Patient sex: M
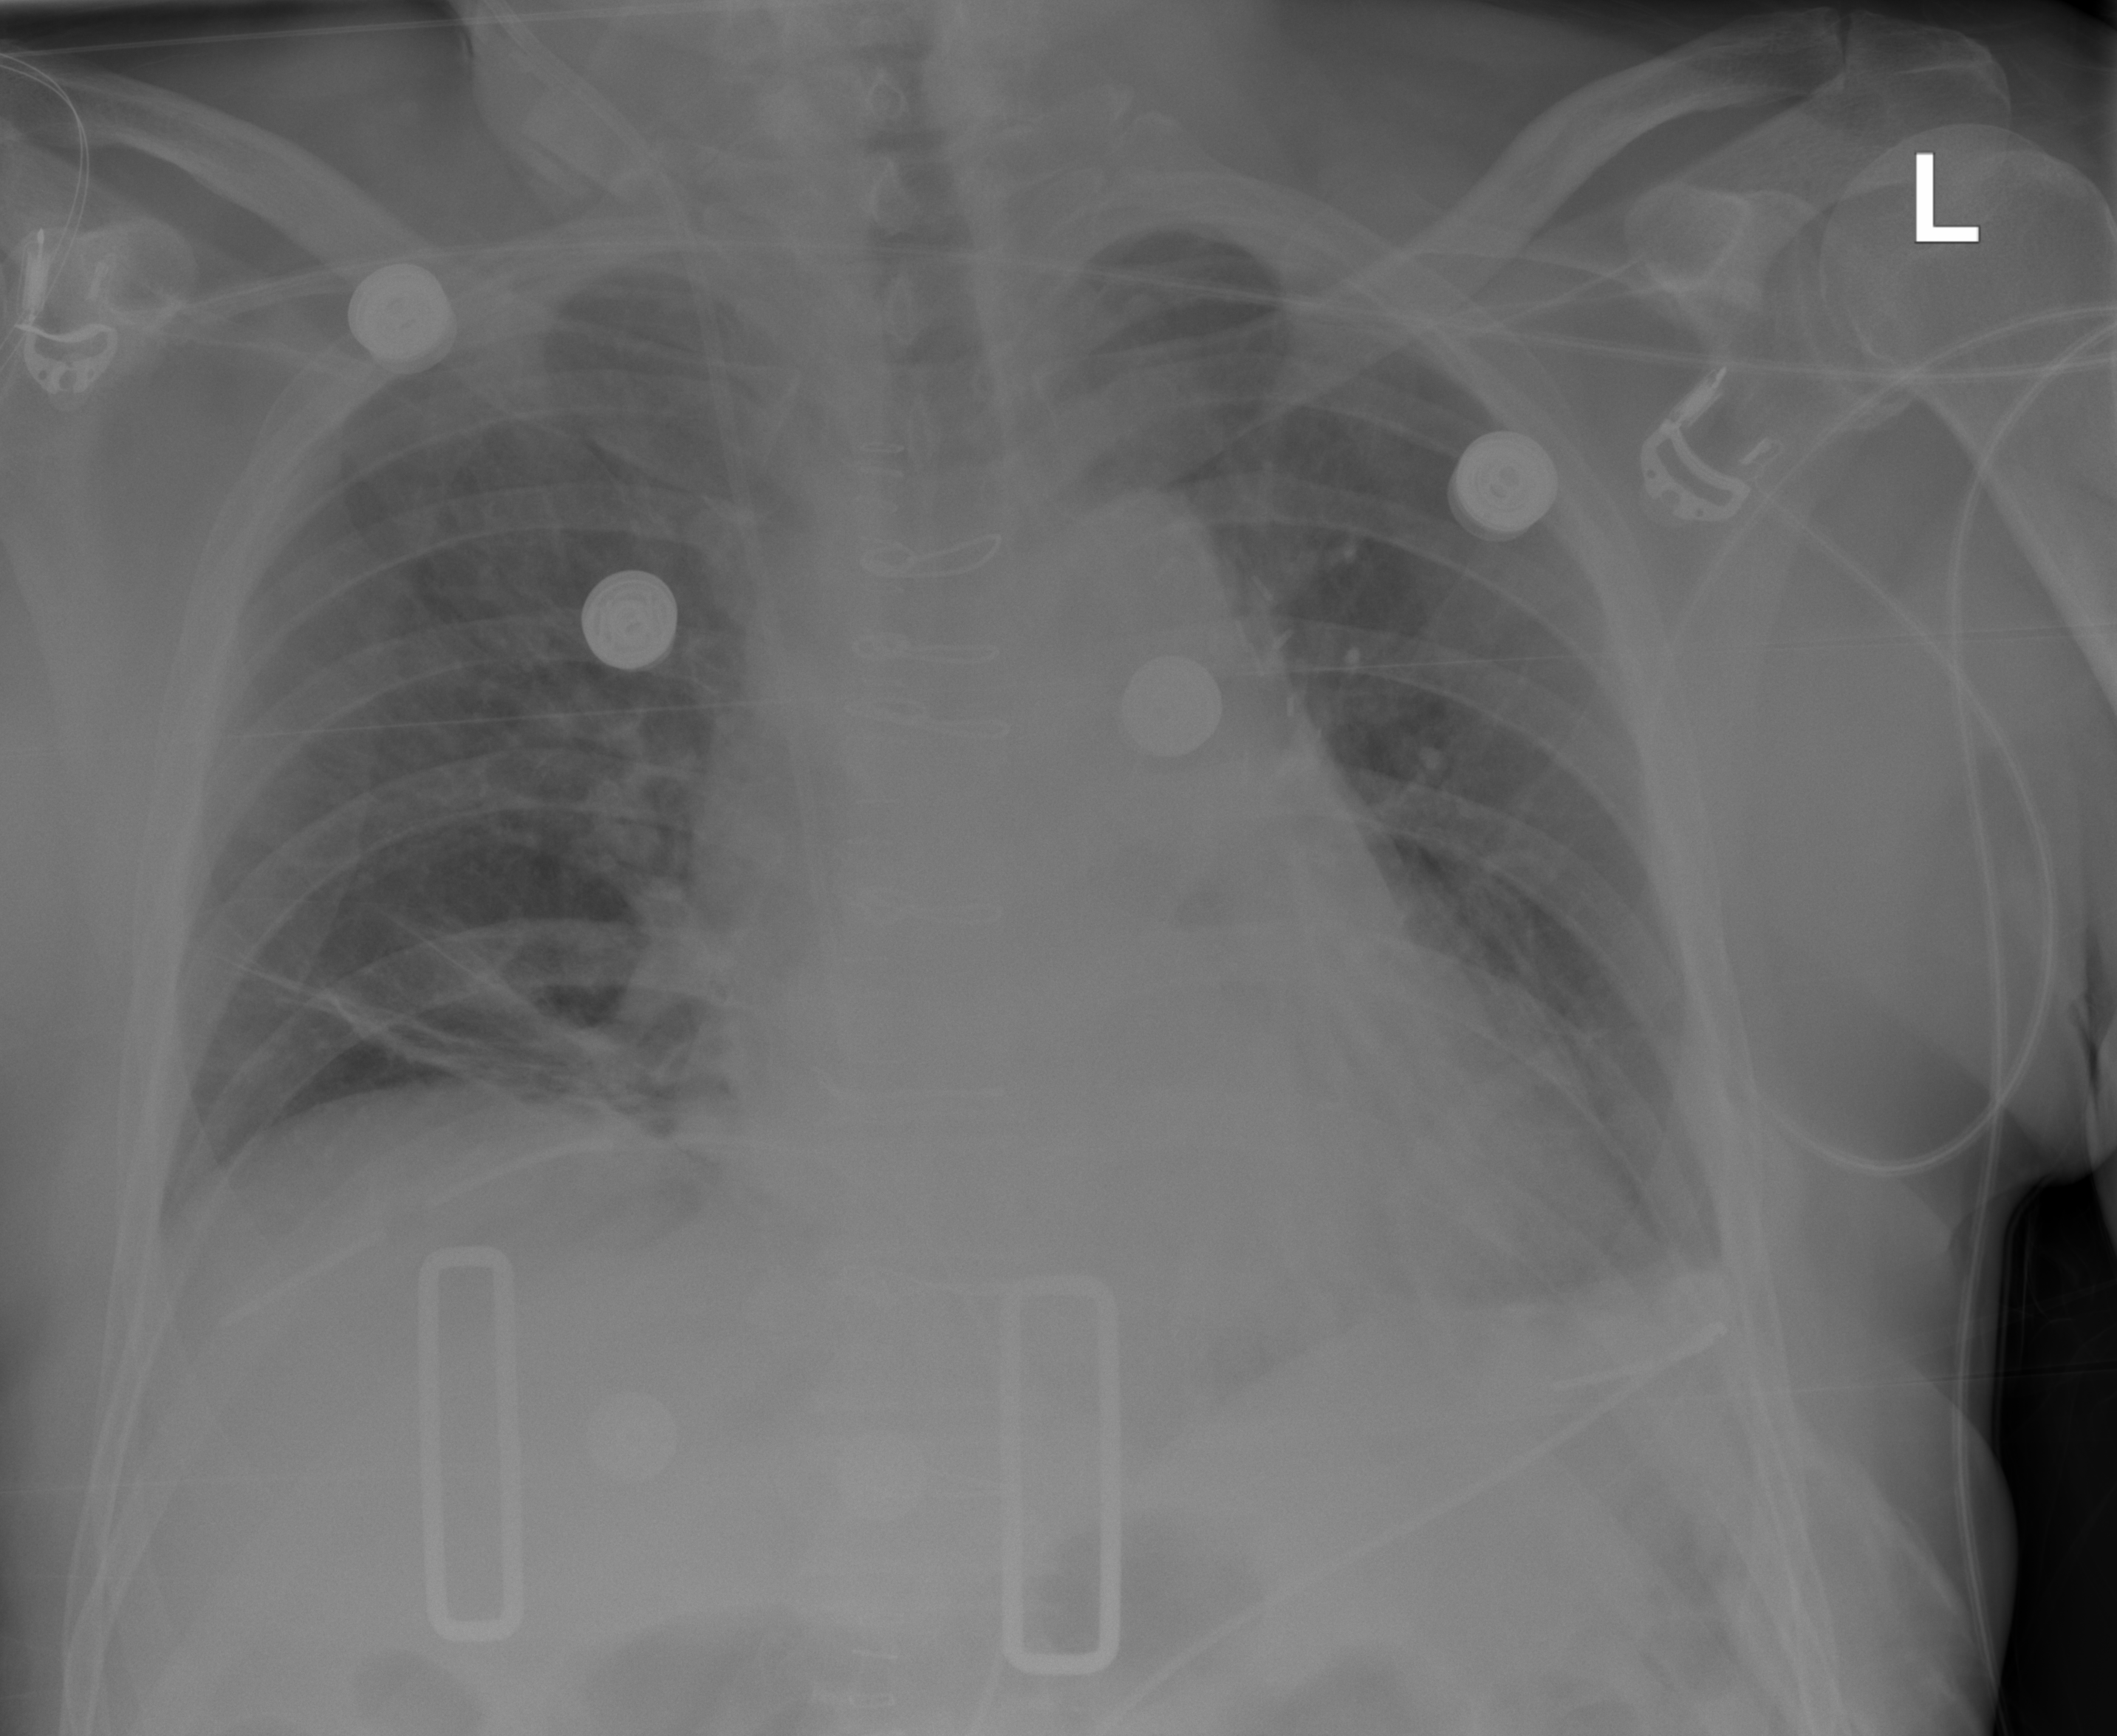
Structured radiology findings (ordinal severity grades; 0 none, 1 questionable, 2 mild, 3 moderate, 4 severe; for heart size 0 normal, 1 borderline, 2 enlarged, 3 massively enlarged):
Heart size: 2
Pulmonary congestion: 0
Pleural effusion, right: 0
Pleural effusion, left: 1
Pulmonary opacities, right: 0
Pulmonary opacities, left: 0
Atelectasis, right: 2
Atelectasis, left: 2